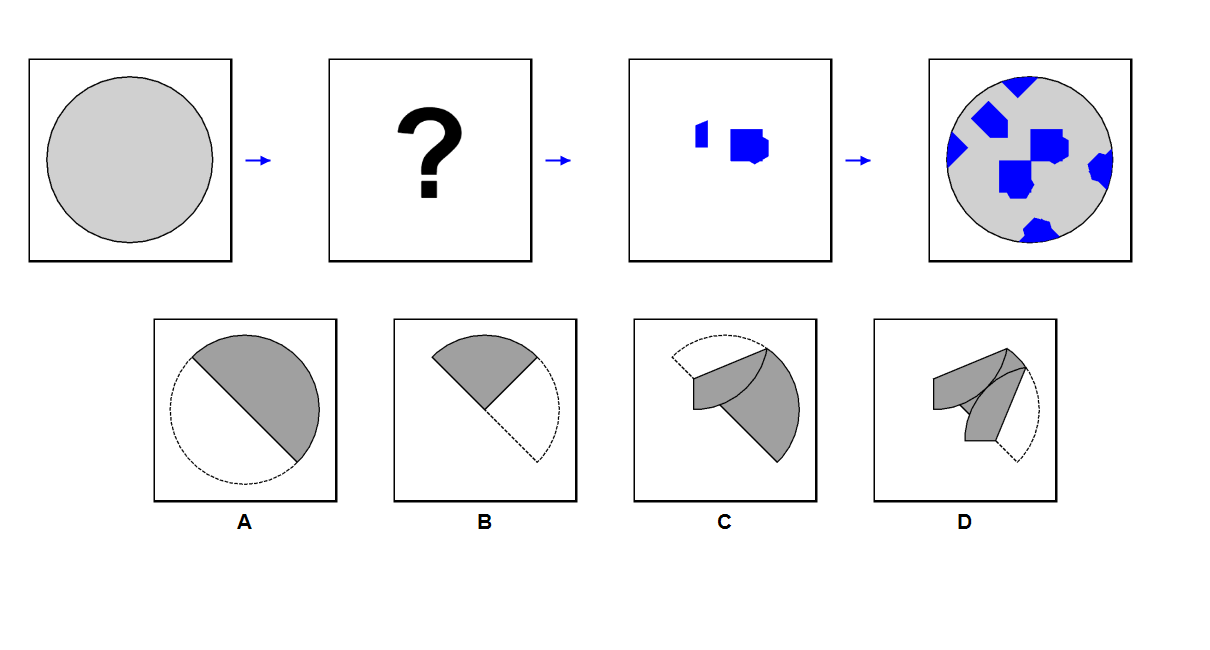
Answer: B